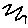
Label: zigzag